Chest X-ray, PA view. Patient: 28 years old, sex F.
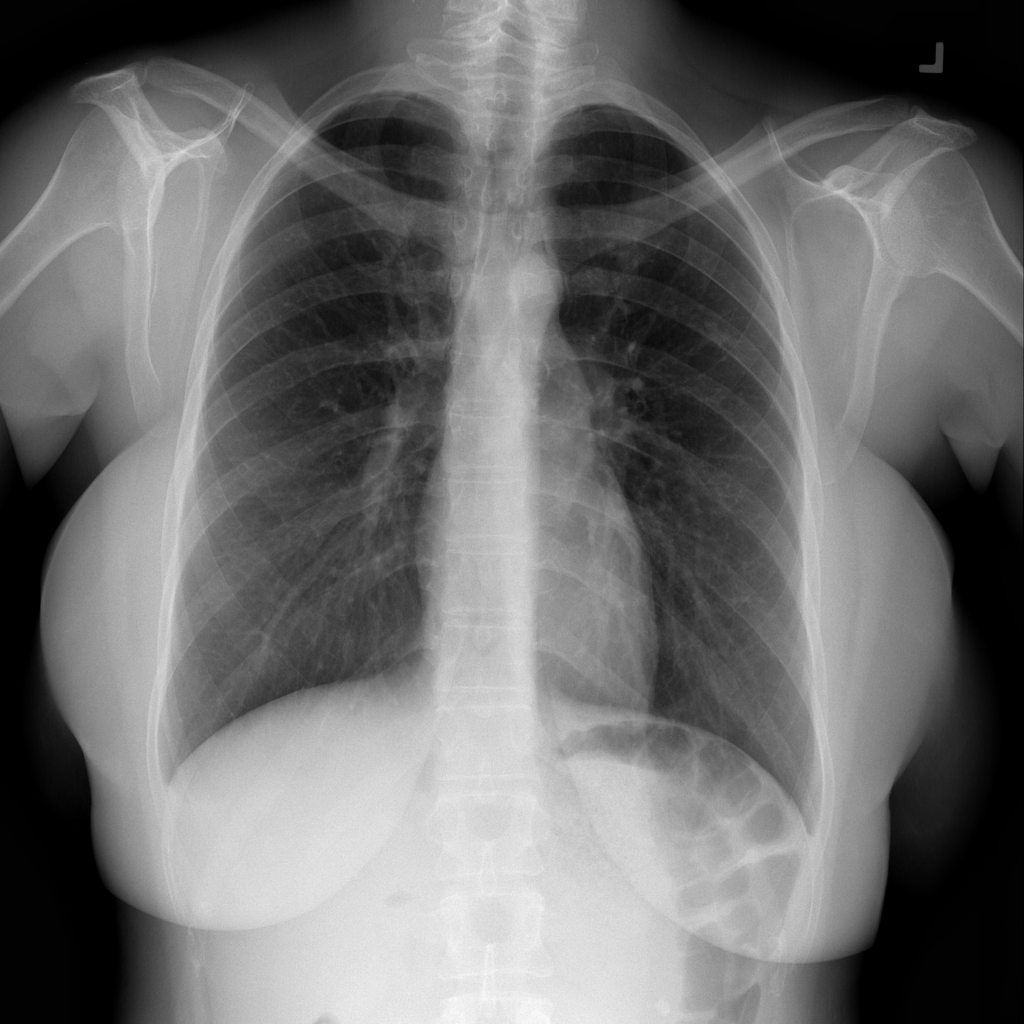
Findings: Infiltration